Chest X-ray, PA view. Patient: 22 years old, sex F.
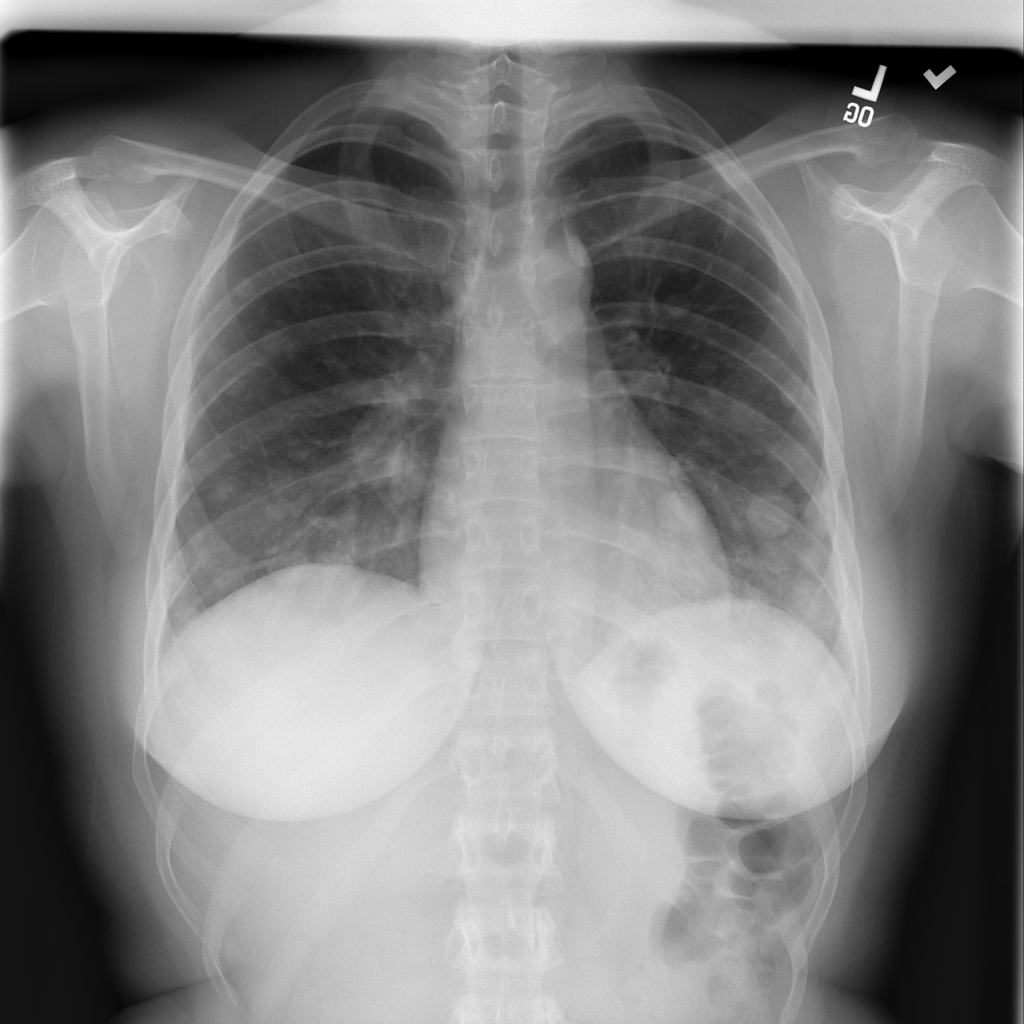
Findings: Mass